Question: I have a 'QFrame' and 'QTableWidget' built-in in 'QFrame'. When I 'drag' my 'QTableWidget' I see an extra space such as the following picture. I put a circle in picture. My project is 'RTL' : 'Right To Left'.
How i solve my unexplained space?

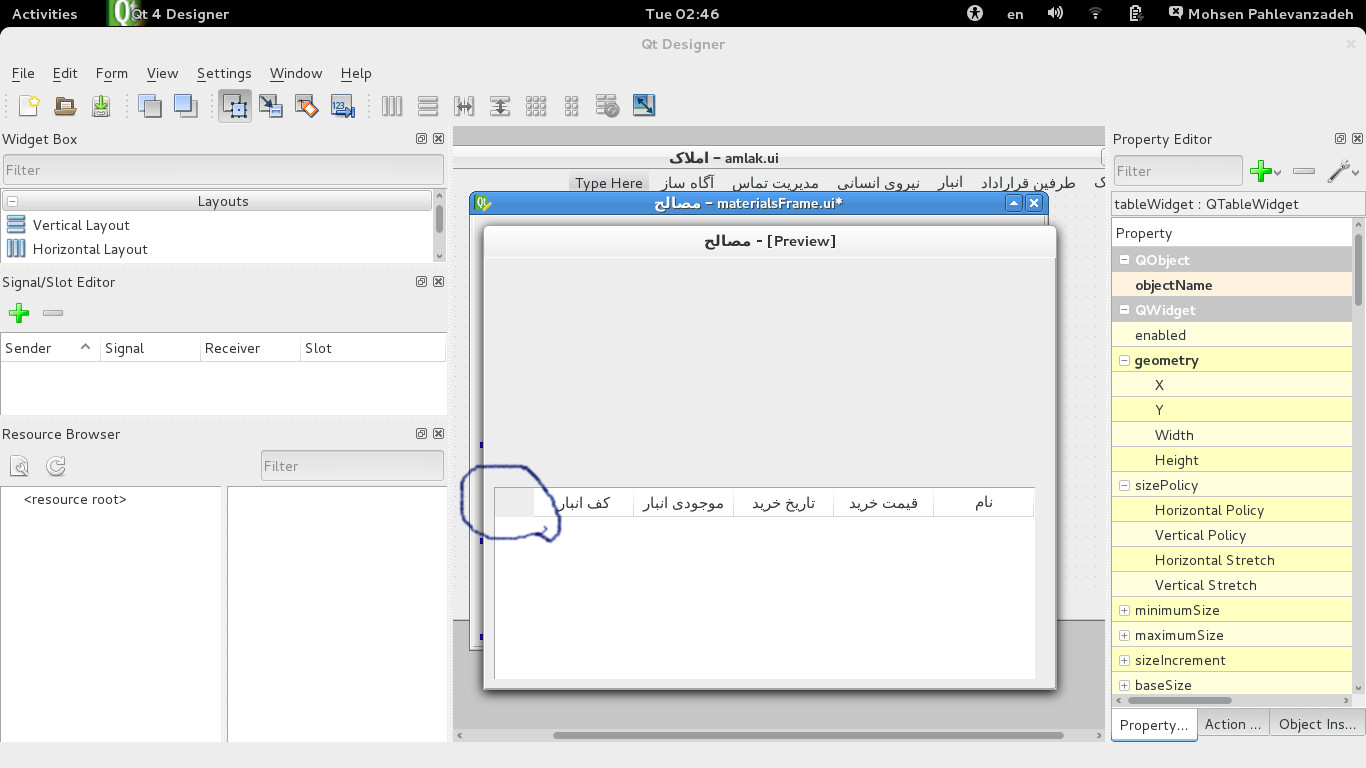
Answer: That's just the extra space that the table view didn't need for your columns in its current state. You can have the last column fill all available remaining space by setting the <URL> property to true. I believe it's an option in designer, or you can do it programatically:
'''
myTable->horizontalHeader()->setStretchLastSection(true);
'''